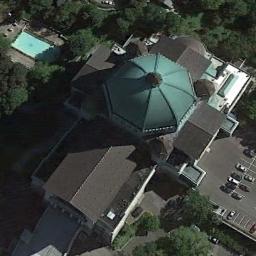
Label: church